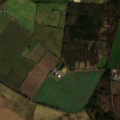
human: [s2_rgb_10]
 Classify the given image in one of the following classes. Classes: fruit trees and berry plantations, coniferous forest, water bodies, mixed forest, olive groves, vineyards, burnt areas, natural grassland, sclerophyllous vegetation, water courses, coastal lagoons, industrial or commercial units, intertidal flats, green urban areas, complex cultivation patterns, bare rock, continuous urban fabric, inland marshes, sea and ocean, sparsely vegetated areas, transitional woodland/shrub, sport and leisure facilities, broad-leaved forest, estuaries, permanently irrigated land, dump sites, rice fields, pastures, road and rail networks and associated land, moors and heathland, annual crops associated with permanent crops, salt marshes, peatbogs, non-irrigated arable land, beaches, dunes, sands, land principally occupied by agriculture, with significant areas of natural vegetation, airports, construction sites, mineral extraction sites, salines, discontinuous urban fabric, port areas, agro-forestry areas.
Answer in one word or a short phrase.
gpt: non-irrigated arable land, pastures, transitional woodland/shrub